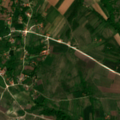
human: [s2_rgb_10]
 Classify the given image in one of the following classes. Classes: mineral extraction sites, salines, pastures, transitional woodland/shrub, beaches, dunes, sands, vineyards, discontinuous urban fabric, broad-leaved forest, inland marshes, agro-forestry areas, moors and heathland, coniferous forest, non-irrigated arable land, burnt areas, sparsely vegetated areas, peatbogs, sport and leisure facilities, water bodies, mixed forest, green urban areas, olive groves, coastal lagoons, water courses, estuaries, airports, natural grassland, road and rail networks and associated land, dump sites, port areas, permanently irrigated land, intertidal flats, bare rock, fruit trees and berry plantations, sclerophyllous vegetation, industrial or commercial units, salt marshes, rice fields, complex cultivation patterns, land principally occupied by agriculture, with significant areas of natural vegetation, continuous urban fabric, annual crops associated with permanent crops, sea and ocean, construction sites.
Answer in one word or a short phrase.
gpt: discontinuous urban fabric, non-irrigated arable land, pastures, complex cultivation patterns, land principally occupied by agriculture, with significant areas of natural vegetation, natural grassland